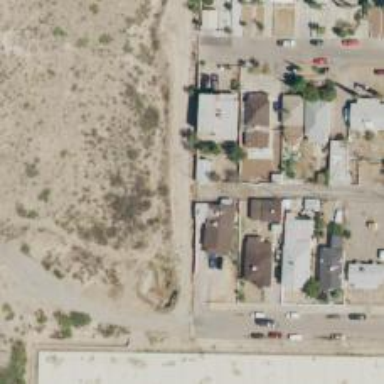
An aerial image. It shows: Alleyway designated as service road.